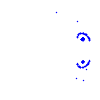
Particle: pion